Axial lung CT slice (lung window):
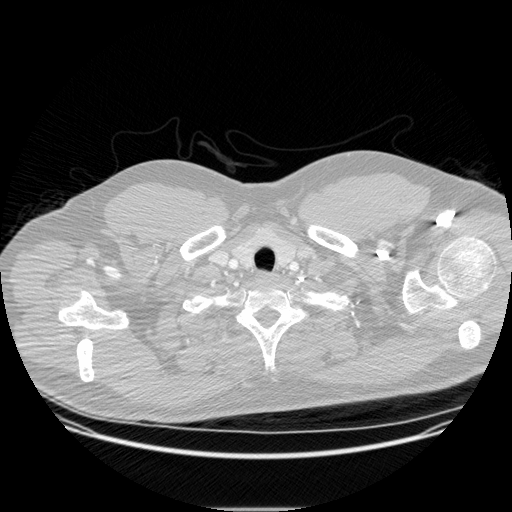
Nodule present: no